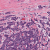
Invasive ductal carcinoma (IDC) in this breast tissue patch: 1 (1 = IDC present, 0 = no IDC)